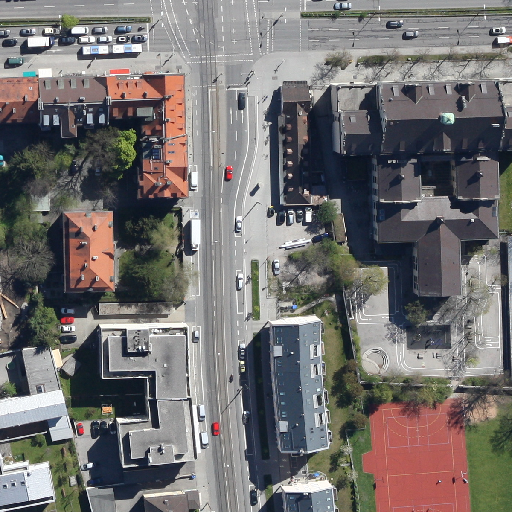
Referring expression: car in the parking area